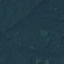
Land use / land cover: Forest